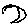
Label: moon